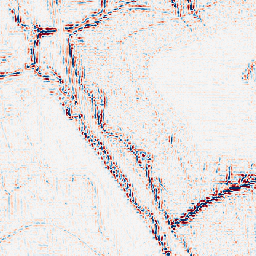
Category: wavelet
Decomposition family: wavelet_dwt
Decomposition parameters: wavelet: db2
level: 2
Upsampling method: bilinear
Upsampling parameters: scale: 8
Upsampling scale: 8